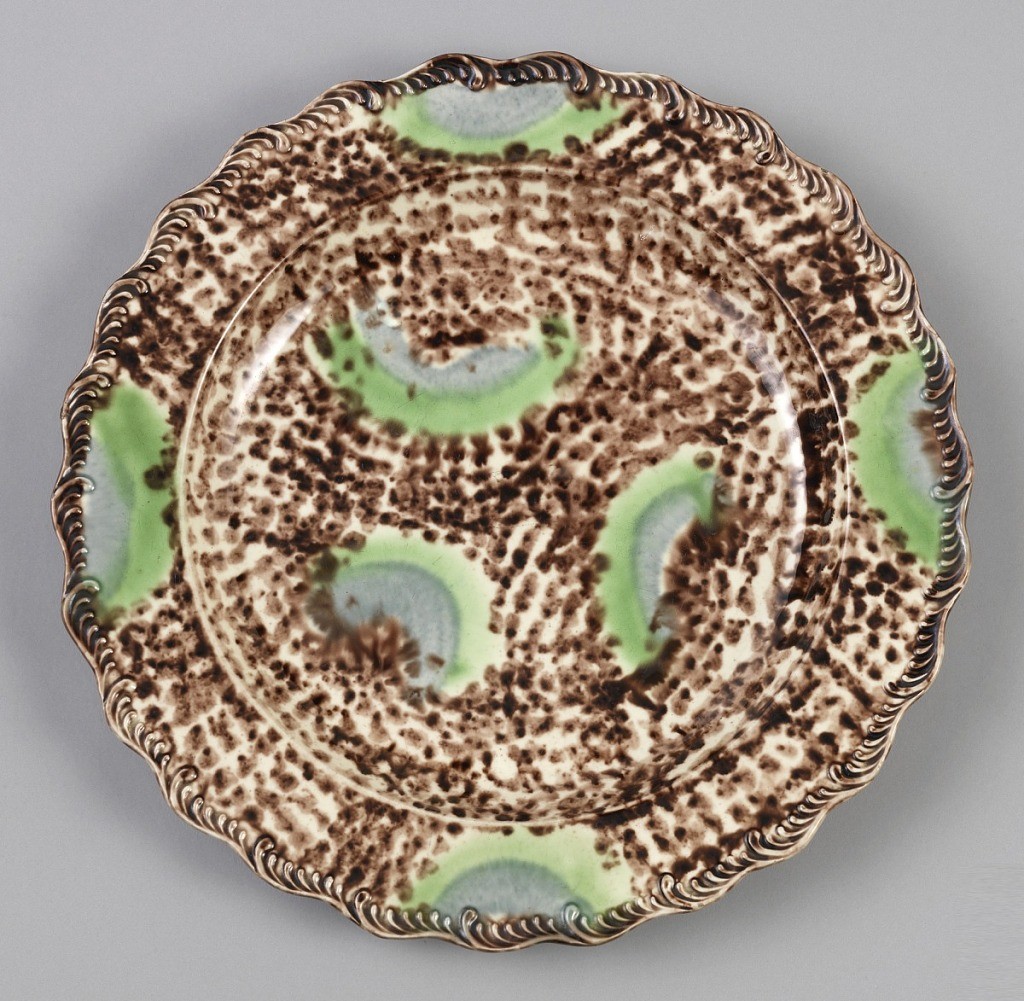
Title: Plate
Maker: Thomas Wieldon Factory, English
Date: ca. 1760
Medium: Lead-glazed earthenware
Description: Plate with wavy border, brown speckled pattern with green and light bluish-grey biomorphic shapes.